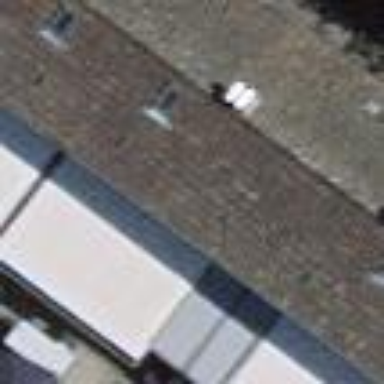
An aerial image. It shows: Terrace building.